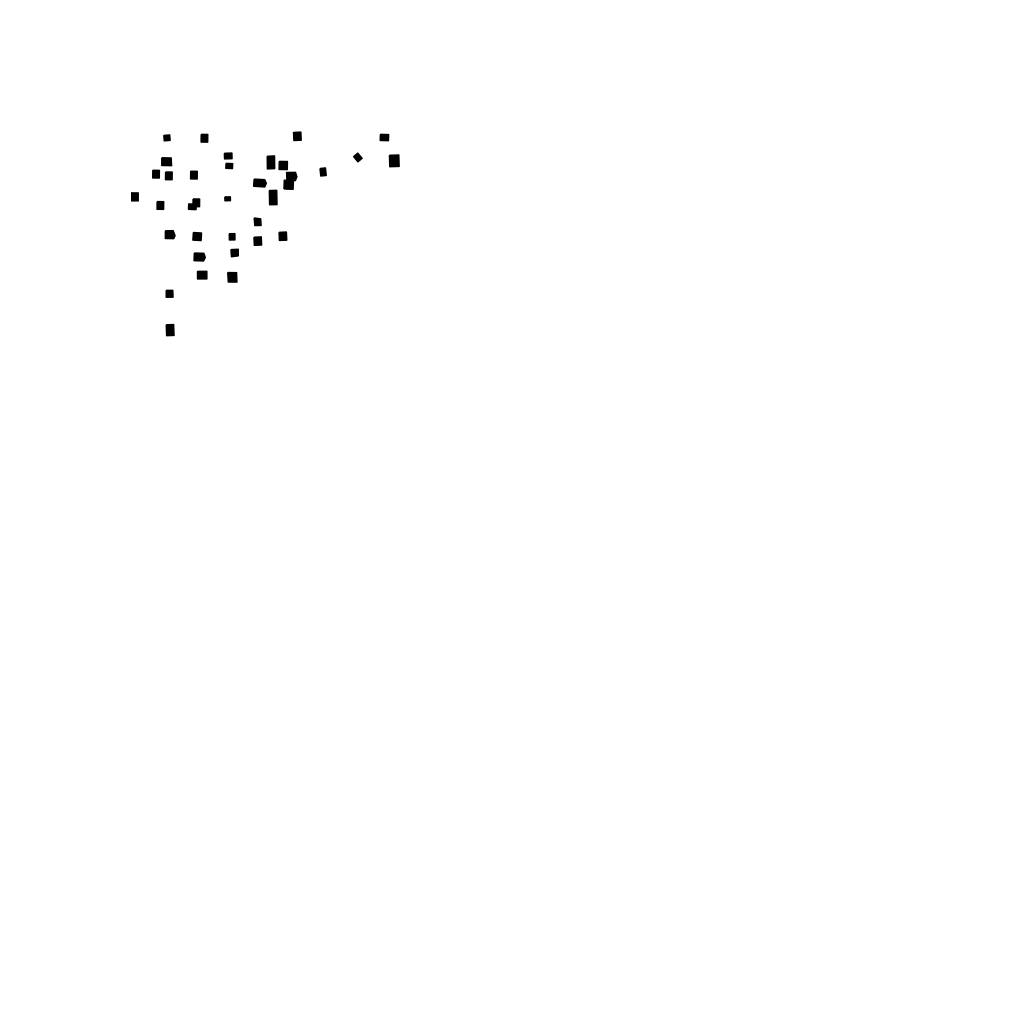
Tags: overhead vector_map, agriculture, recreation, individual_rise, density_1, Building, 1.0 km²